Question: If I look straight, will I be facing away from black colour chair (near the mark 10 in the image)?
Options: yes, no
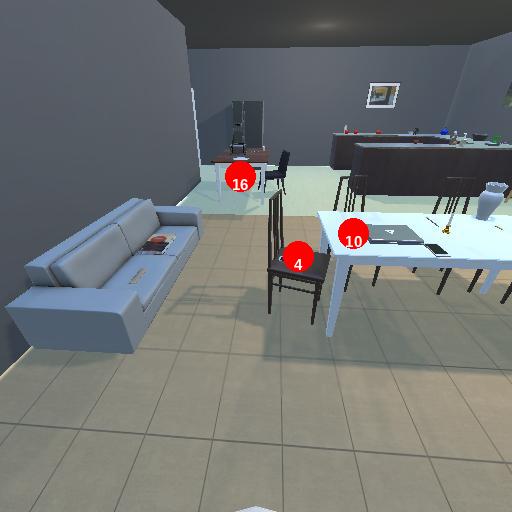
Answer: yes